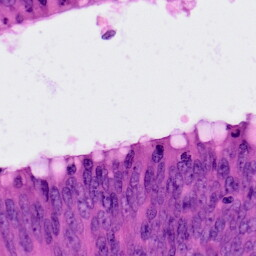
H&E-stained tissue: Colon